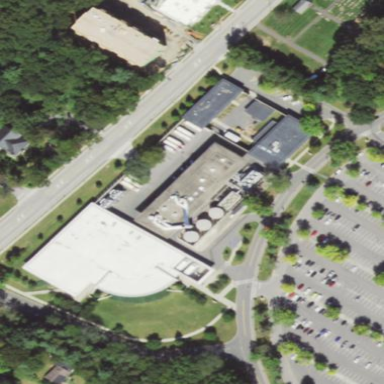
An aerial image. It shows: Generator located in university building.